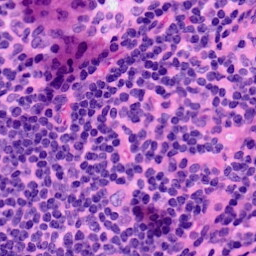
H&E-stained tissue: LymphNode